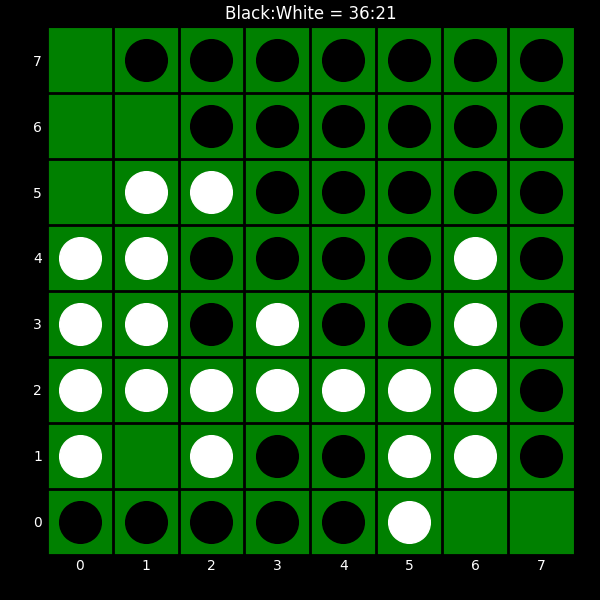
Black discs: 36
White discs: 21